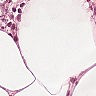
Metastatic tissue present: no